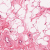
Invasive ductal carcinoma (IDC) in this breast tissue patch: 0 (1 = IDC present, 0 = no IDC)